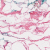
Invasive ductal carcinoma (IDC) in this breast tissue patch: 0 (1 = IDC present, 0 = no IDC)